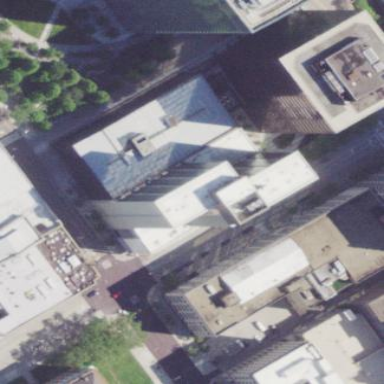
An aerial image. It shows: Hotel building.